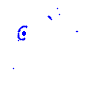
Particle: electron